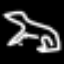
Label: frog